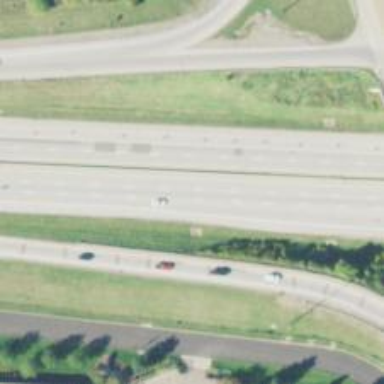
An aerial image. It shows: Motorway junction.